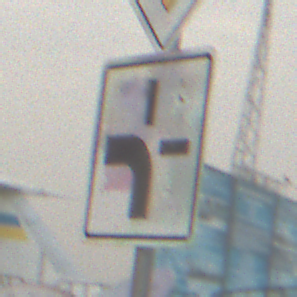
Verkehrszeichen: VerlaufVorfahrtsstrasse1
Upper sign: Vorfahrtsstrasse
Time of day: MorningAfternoon
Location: Outdoor (Suburban)
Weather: Overcast
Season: NotSpecified
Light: Natural